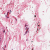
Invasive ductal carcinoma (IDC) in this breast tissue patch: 0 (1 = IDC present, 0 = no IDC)